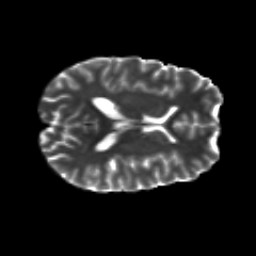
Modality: T2w
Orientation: axial
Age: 27
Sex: male
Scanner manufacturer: siemens
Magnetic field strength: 3 T
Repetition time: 8.8 s
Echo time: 0.085 s